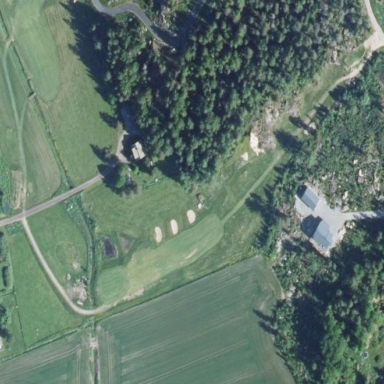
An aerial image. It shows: Golf course.